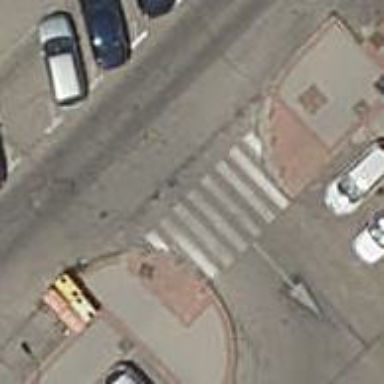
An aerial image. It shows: Footway with asphalt surface and zebra crossing.